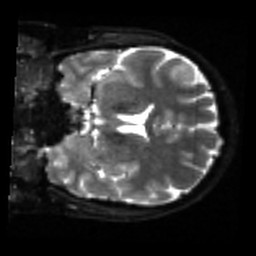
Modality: sbref
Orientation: coronal
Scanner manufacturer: siemens
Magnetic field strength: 3 T
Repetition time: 4 s
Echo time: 0.0594 s